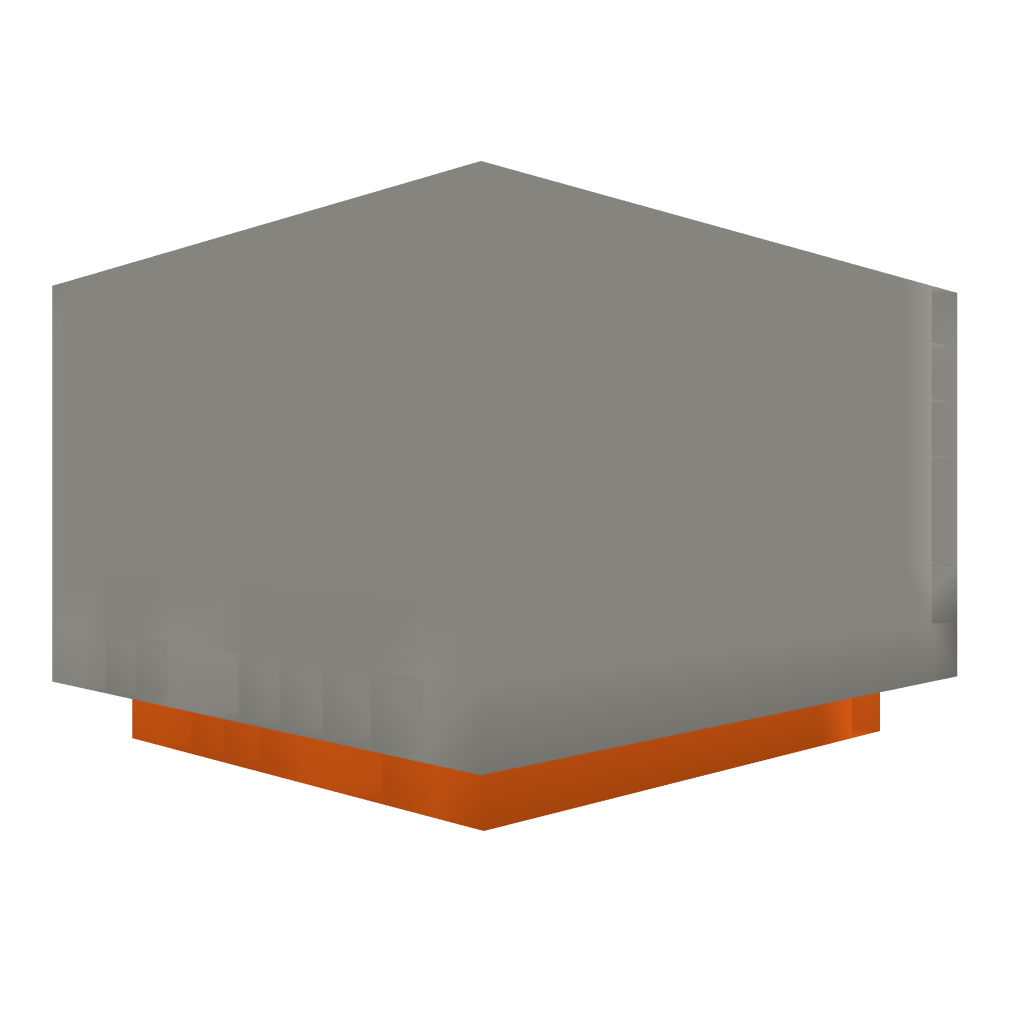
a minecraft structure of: Lavaburn; a small modern house